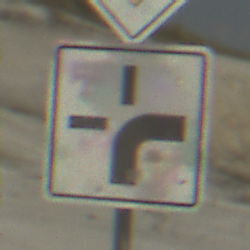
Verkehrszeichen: VerlaufVorfahrtsstrasse3
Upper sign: Vorfahrtsstrasse
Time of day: MorningAfternoon
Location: Outdoor (Beach)
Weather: PartlyCloudy
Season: NotSpecified
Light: Natural